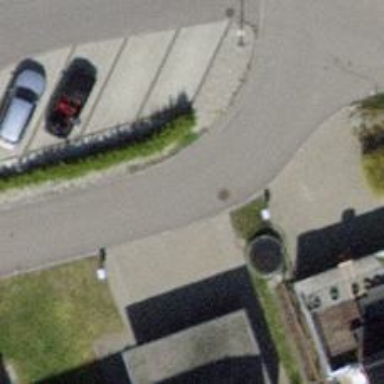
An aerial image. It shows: Smooth asphalt road in residential area.